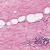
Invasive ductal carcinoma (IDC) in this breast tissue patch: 0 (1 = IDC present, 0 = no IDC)